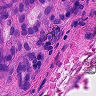
Metastatic tissue present: yes